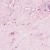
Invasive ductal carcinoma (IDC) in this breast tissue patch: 0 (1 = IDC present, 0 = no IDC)